Interaction volume radius: 10 \u00c5
Interaction volume height: 15 \u00c5
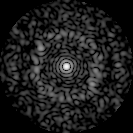
Disorder parameter: 0.7844